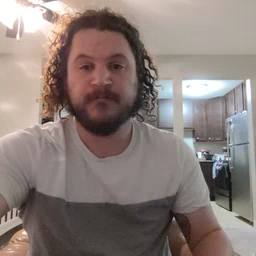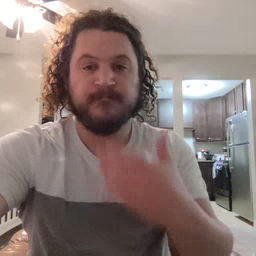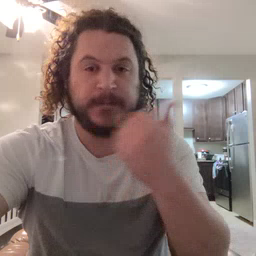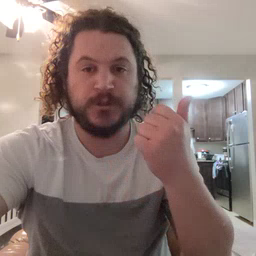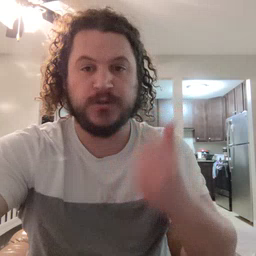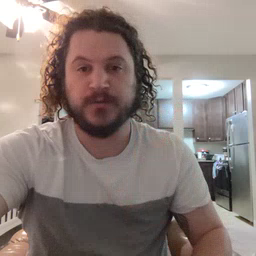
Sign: better